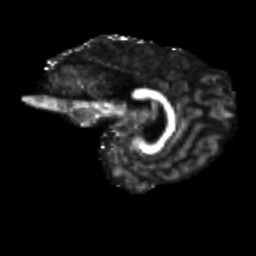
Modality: FA
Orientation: sagittal
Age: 56
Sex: male
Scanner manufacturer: siemens
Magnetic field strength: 3 T
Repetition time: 4.71 s
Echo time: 0.0906 s